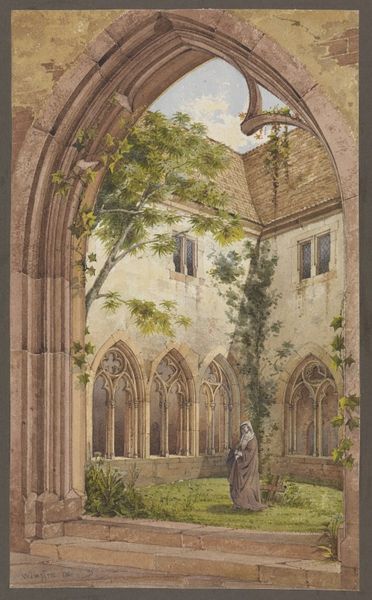
Titel: Im Kreuzgang des Ritterstifts St. Peter zu Wimpfen im Tal
Künstler: Josef Wilhelm Durm
Standort: Karlsruhe
Institution: Staatliche Kunsthalle Karlsruhe
Schlagwörter: arch, arches, architecture, blue, church, court, religious, stair, stairs, steps, white, window, dress, gray, green, lady, old, painting, robe, windows, woman, yellow, gown, pink, brown, fern, wood, cloud, clouds, man, sky, stone, tree, building, house, abbey, roof, sun, trees, grass, light, bushes, entrance, garden, plants, view, frame, castle, color, shadow, beard, cross, statue, step, virgin, ivy, leaves, antique, archway, cathedral, courtyard, prayer, walls, brick, plans, lawn, watercolor, contemplation, monk, monastery, gothic, tracery, trefoil, bush, branches, brush, figure, pillar, ferns, mary, tan, praying, graveyard, big, vine, vines, enclosed, cloister, nun, yard, monch, pilar, clerestory, atrium, meditation, amazing, abbess, fairytale, grees, cloisters, wow, monastry, plante, skulpture, greenž, mullioned, sills, trevoil, nunn, gothic convent, medical religious structure, litt, litty, ooh my god, windowns